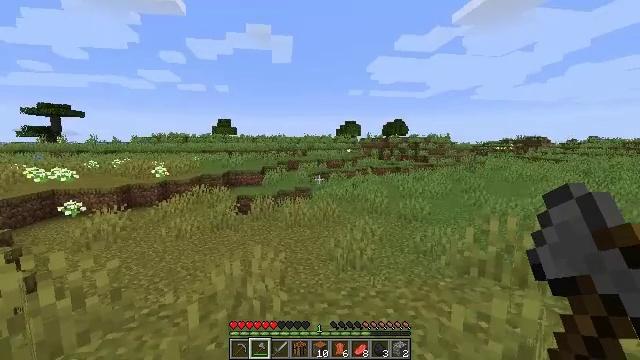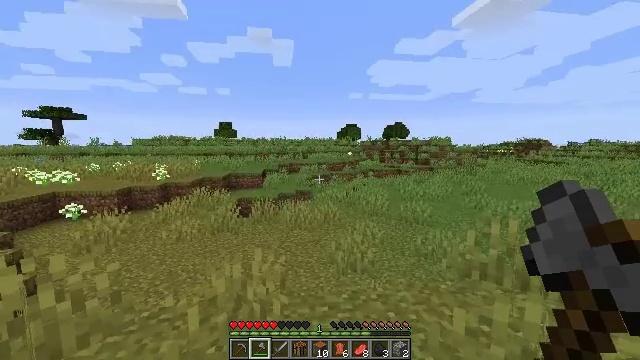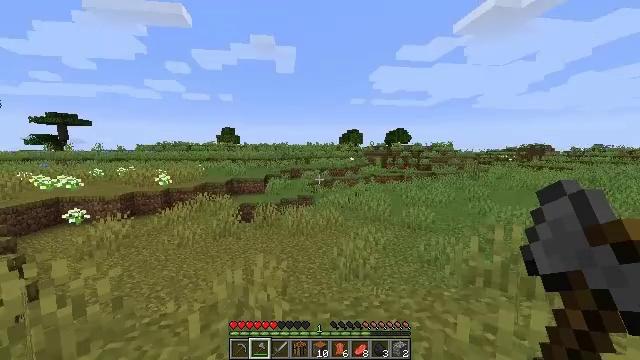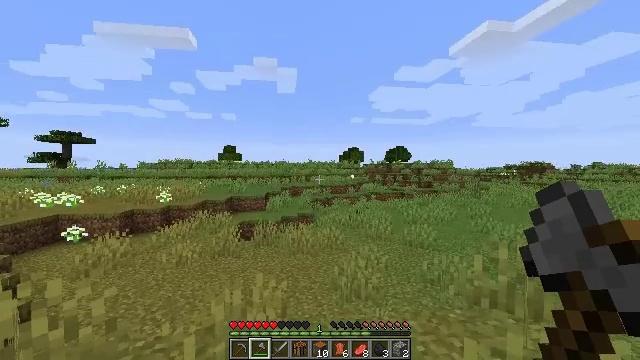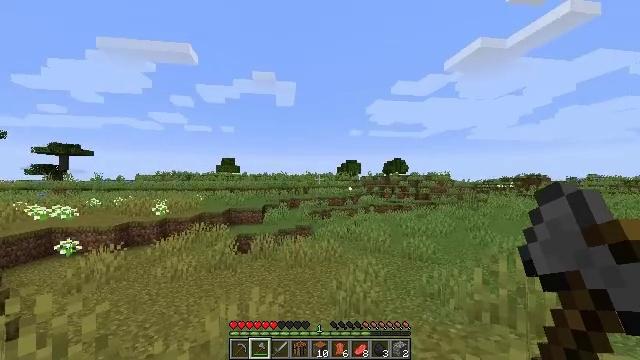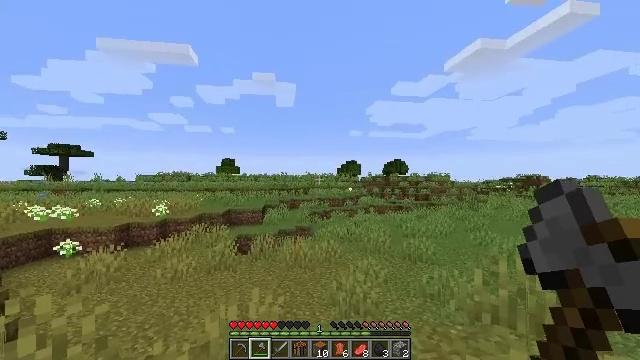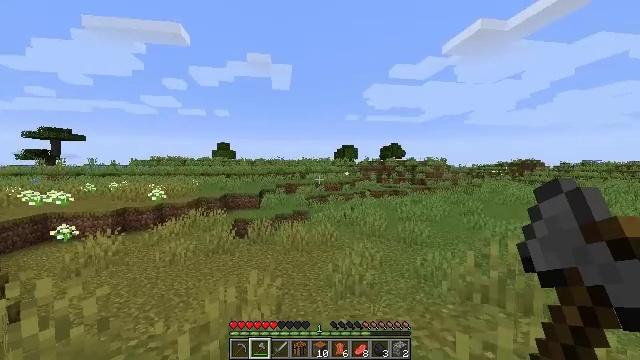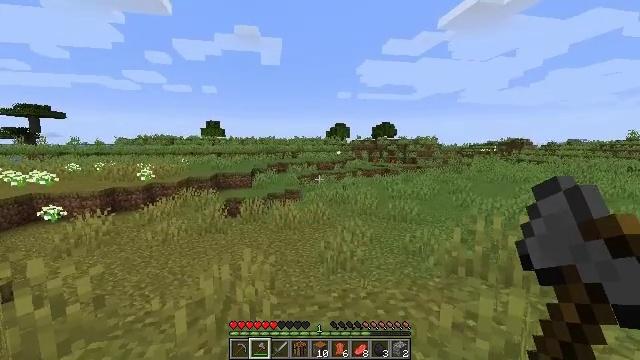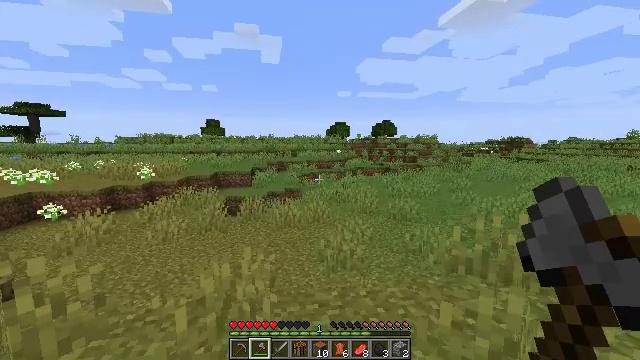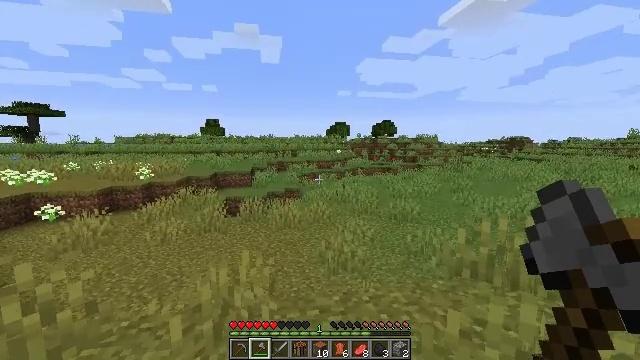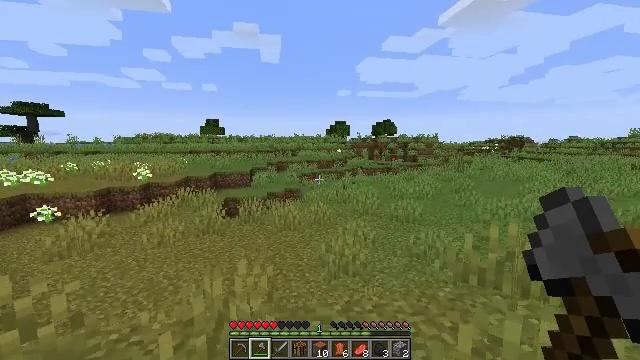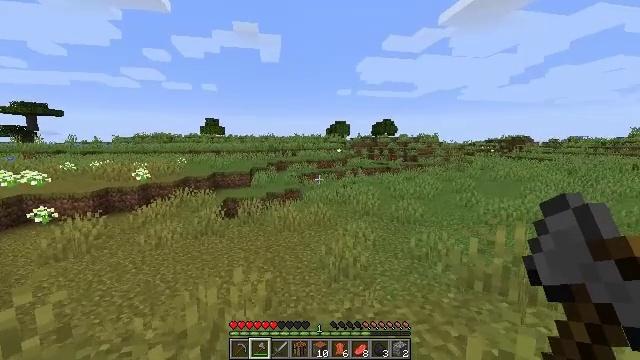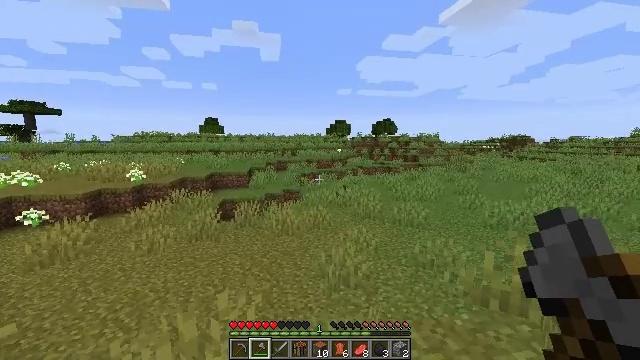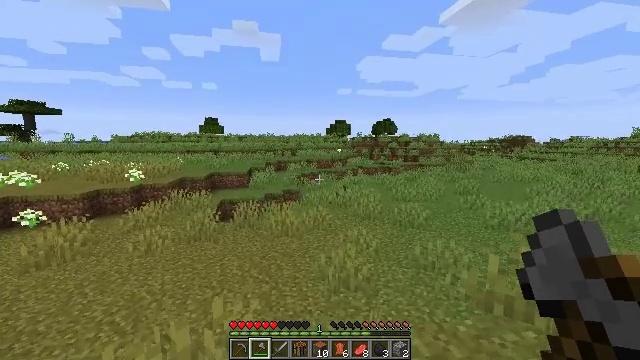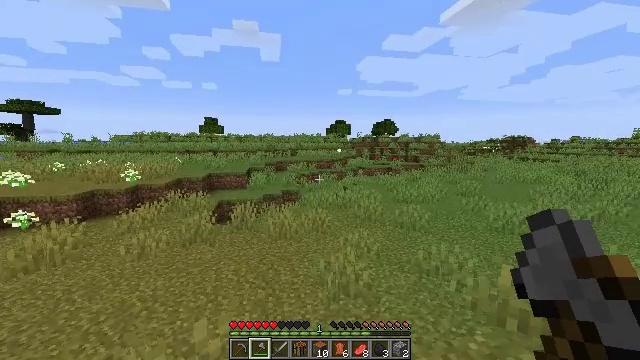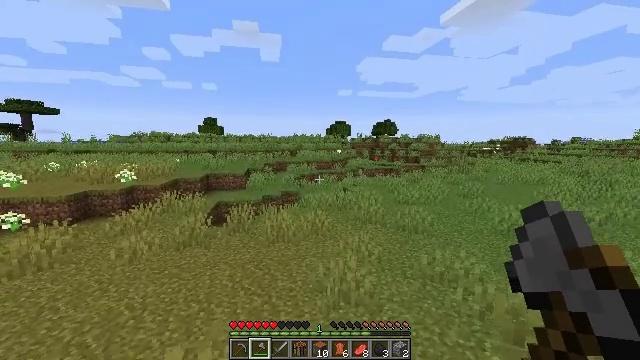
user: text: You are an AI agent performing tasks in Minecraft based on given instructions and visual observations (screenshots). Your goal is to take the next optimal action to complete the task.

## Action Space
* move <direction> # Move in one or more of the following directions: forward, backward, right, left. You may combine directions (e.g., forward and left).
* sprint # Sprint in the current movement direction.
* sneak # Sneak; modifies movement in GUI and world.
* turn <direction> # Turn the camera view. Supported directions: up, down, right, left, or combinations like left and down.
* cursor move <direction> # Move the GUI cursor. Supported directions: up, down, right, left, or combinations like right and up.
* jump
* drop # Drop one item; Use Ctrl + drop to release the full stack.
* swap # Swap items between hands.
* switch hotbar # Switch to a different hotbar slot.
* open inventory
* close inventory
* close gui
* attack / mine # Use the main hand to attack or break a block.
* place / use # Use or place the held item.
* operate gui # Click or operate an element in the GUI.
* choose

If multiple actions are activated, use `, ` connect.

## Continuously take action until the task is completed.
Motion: motion action
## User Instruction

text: Kill the chicken.
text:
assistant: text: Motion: no_op
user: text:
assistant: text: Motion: turn up
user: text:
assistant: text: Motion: turn up
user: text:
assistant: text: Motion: turn up
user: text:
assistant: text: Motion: no_op
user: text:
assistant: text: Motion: turn down
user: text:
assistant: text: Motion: turn right and down
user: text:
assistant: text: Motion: no_op
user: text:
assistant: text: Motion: move forward
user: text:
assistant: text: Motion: move forward
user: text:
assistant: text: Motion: move forward
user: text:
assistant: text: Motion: move forward
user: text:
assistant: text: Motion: move forward
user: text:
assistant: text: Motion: move forward
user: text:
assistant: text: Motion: move forward
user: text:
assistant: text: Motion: move forward
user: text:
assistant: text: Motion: move forward
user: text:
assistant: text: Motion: move forward
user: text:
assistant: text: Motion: move forward
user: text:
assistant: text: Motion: move forward
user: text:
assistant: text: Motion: move forward
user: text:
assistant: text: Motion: move forward
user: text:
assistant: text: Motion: move forward, sprint
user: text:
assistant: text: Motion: move forward, sprint
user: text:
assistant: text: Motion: move forward, sprint
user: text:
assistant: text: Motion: move forward, sprint
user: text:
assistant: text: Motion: move forward, sprint
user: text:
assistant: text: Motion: move forward, sprint, turn left and up
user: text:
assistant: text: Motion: move forward, sprint, turn left
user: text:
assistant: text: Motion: move forward, sprint, turn left